Field crop: maize
Growth stage: 2
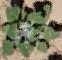
Species: chenopodium